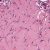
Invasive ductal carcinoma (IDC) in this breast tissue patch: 0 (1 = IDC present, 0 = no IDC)